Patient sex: M
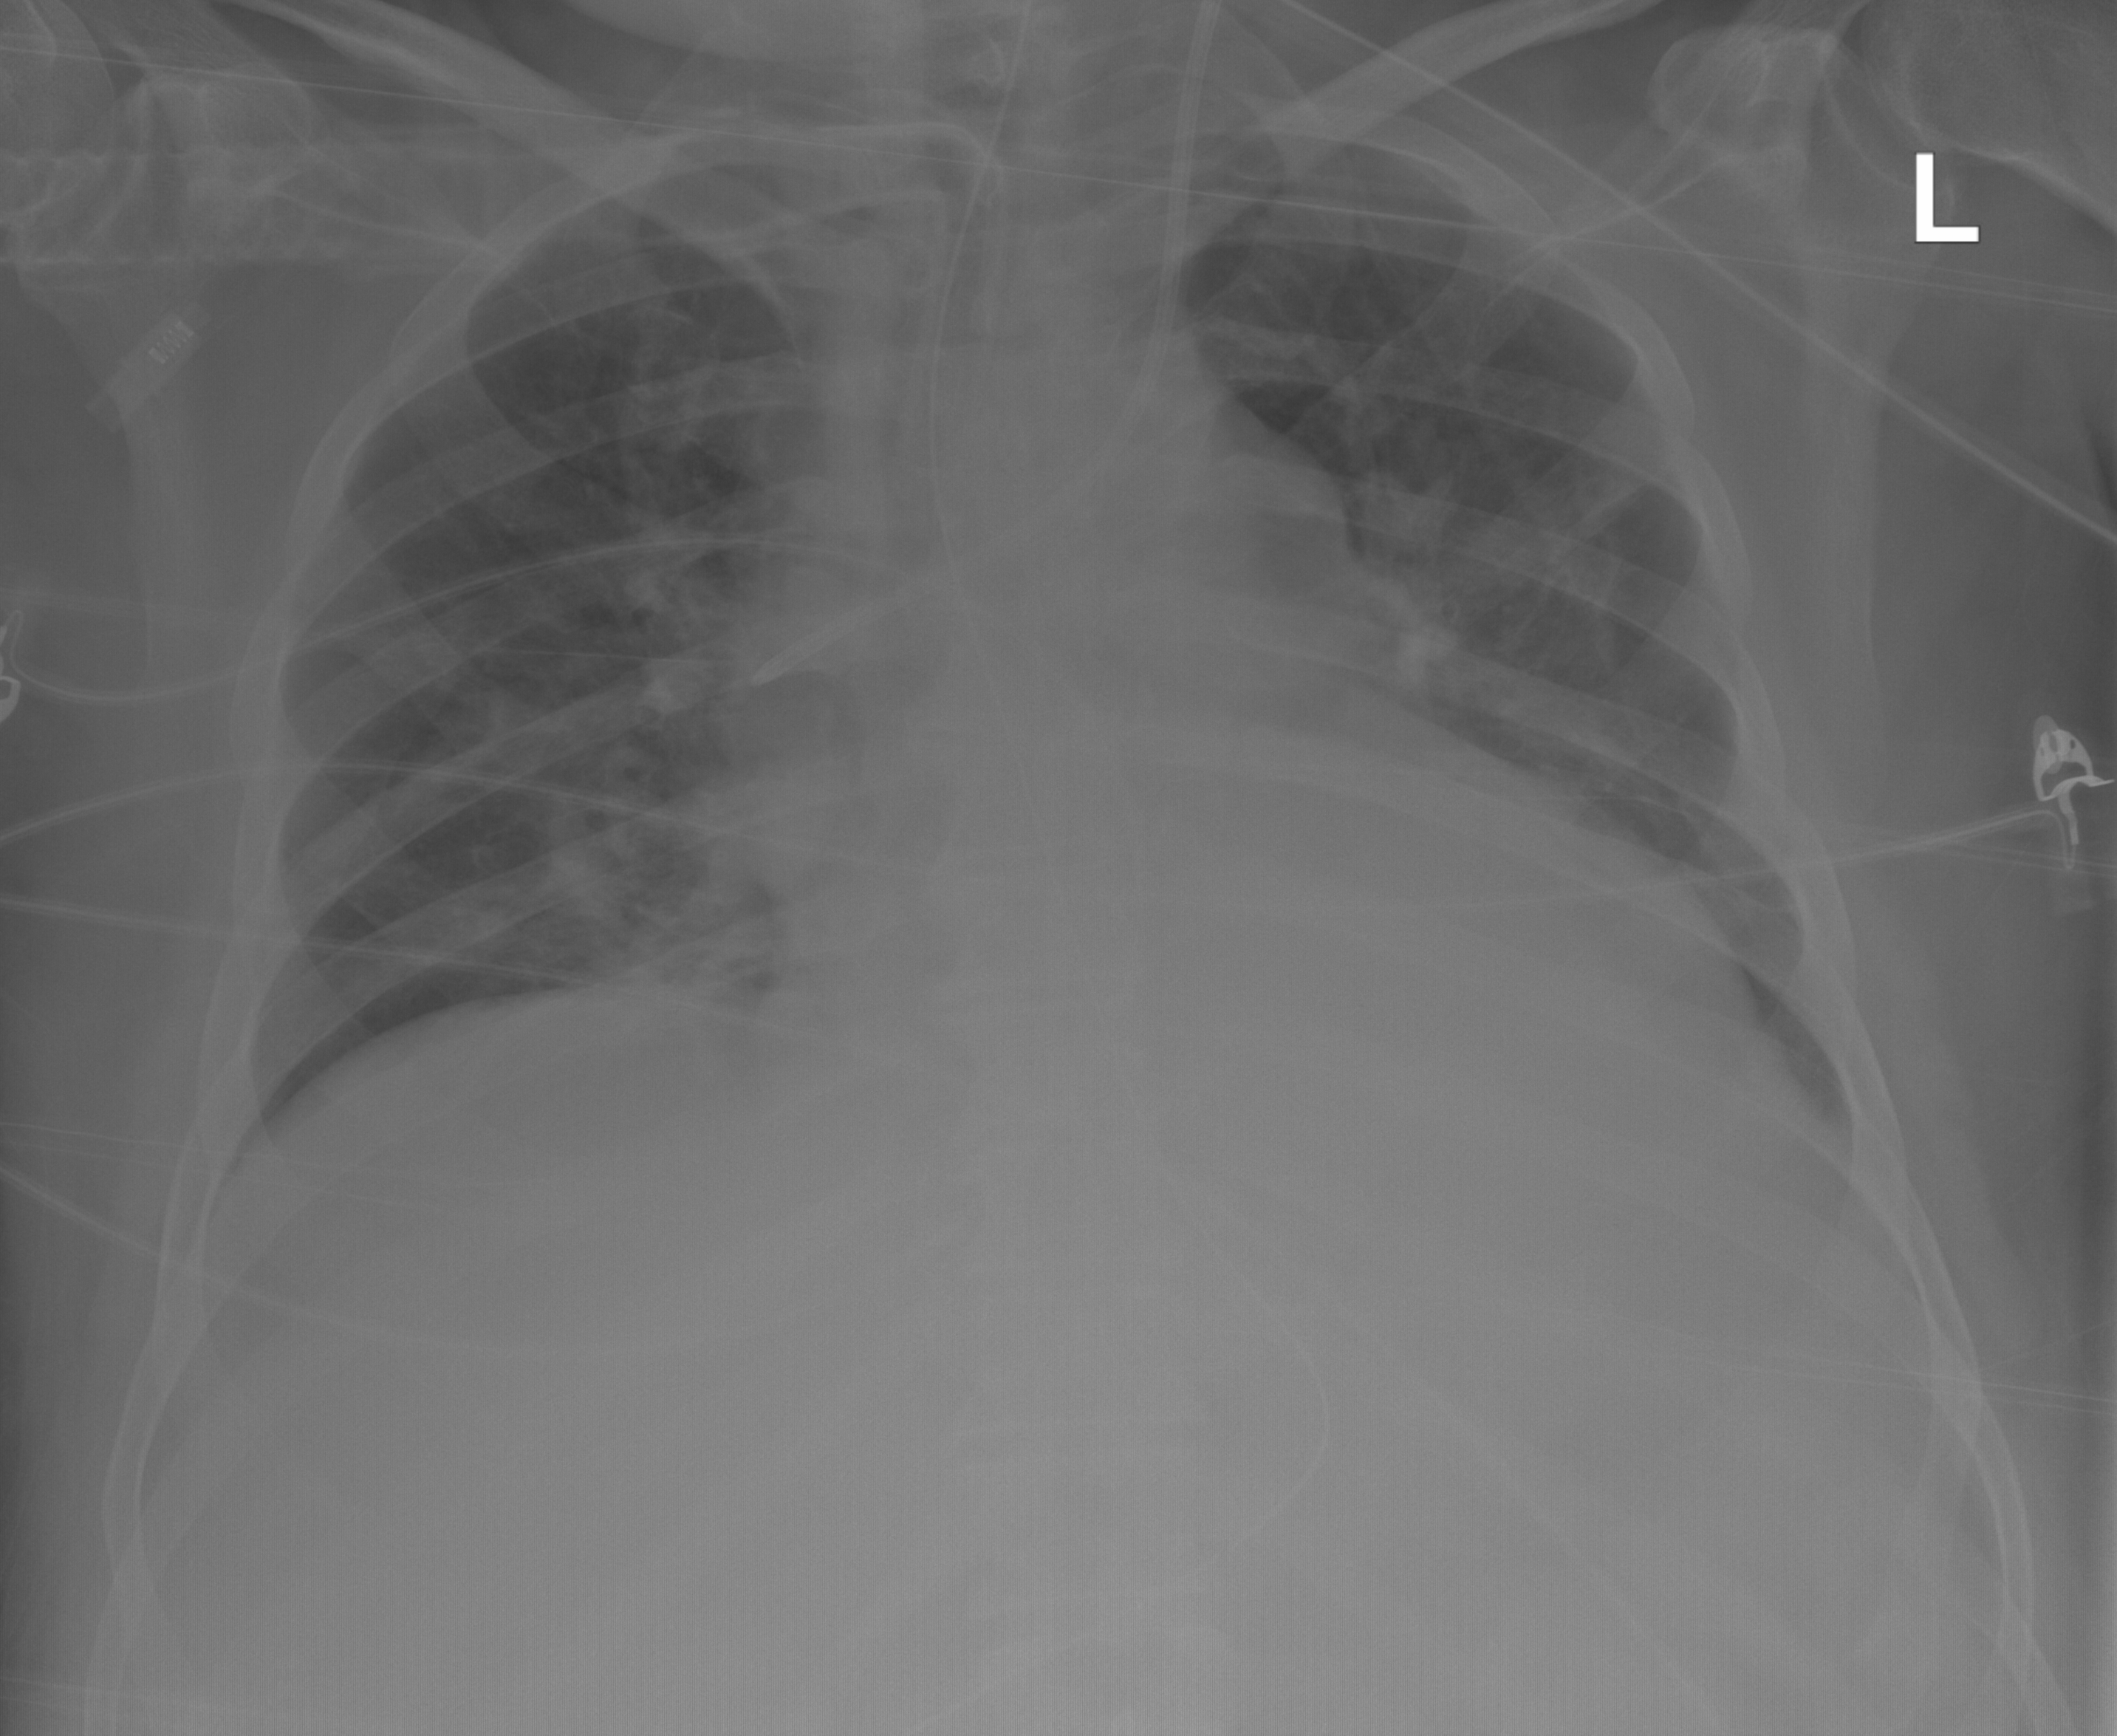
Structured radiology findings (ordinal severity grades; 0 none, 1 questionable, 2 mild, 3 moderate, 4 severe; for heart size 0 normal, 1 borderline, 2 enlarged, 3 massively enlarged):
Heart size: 2
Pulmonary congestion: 2
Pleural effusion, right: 0
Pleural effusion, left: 0
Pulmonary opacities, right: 2
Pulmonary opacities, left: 1
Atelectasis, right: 2
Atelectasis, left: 1